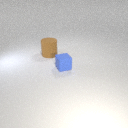
small blue rubber cube in front of large brown rubber cylinder